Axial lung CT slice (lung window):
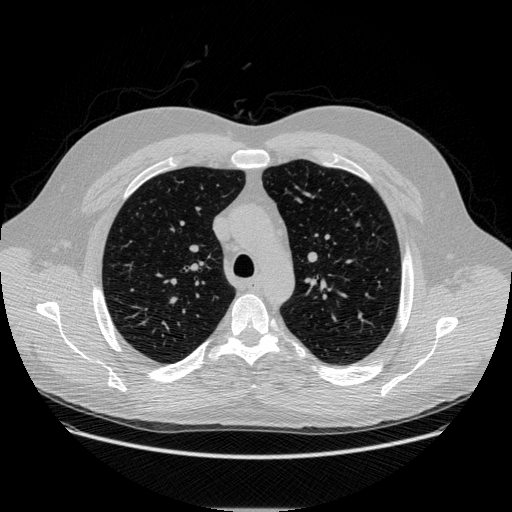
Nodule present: no